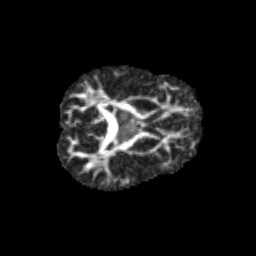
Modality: FA
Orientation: axial
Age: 13
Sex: male
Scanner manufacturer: siemens
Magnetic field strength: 3 T
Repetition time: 3.8 s
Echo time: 0.07 s